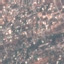
Land use / land cover: Residential